【题型】填空题　【知识点】立体几何　【难度】easy
如图，六角螺帽毛坯是由一个正六棱柱挖去一个圆柱所构成的. 已知螺帽的底面正六边形边长为 \(\sqrt{3}\ \mathrm{cm}\)，高为 \(2\ \mathrm{cm}\)，内孔直径为 \(1\ \mathrm{cm}\)，则此六角螺帽毛坯的体积是 \(\underline{\quad\quad}\ \mathrm{cm}^3\).

\vspace{1em}
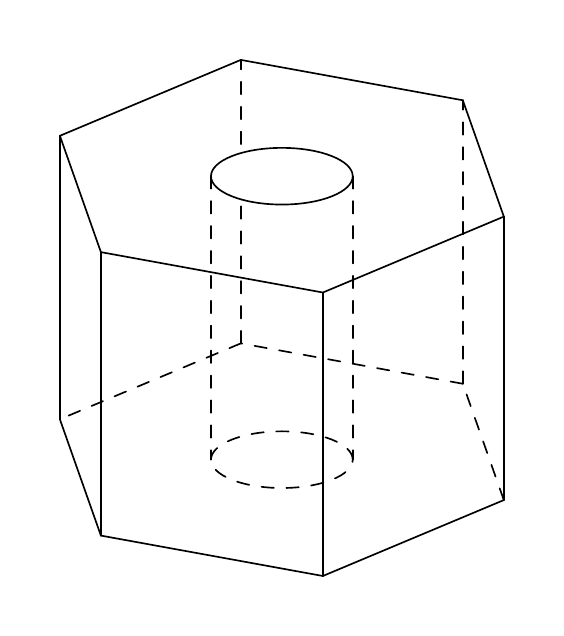
【解答】

\textbf{【答案】} \(\boldsymbol{9\sqrt{3} - \dfrac{\pi}{2}}\)

\vspace{1em}

\textbf{【解析】}
\[
V_{\text{螺帽}} = V_{\text{正六棱柱}} - V_{\text{圆柱}}
= 6 \times \dfrac{\sqrt{3}}{4} \times (\sqrt{3})^2 \times 2 - \pi \times \left(\dfrac{1}{2}\right)^2 \times 2
= \left(9\sqrt{3} - \dfrac{\pi}{2}\right)\ \mathrm{cm}^3.
\]